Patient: sex M, age 65
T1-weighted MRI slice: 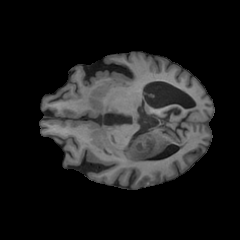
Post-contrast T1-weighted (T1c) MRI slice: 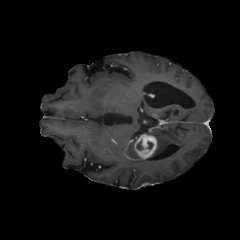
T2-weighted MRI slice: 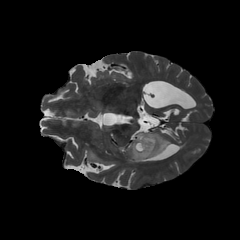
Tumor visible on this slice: yes
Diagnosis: Glioblastoma, IDH-wildtype
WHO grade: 4